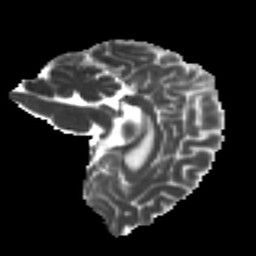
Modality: MD
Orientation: sagittal
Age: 23
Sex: female
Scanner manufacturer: ge
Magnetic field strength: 3 T
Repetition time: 7.8 s
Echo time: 0.061 s